Aerial crown-view tile of a tropical tree (Barro Colorado Island, Panama), acquired 20250715:
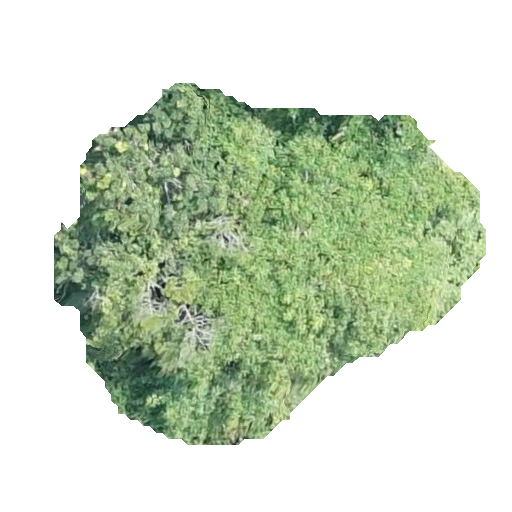
Species: Hura crepitans
GBIF accepted scientific name: Hura crepitans
Crown area: 160.31 m²